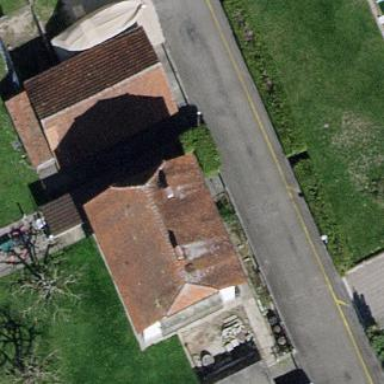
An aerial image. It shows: Hut.